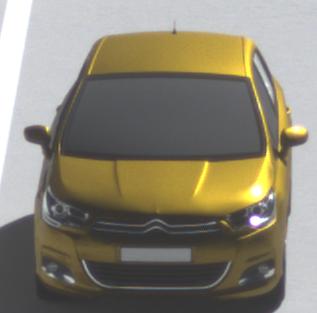
Make: Citroen
Model: C4 VTi 95
Detailed model: C4 (II)
Model produced from: 2012/08
Model produced until: 2013/06
Doors: 5
Color: yellow
Road condition: dry road
Daytime: morning or afternoon
Contrast: high contrast